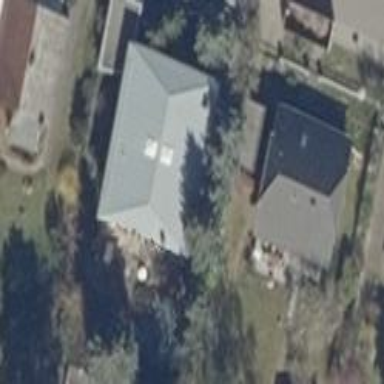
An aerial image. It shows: Detached building.